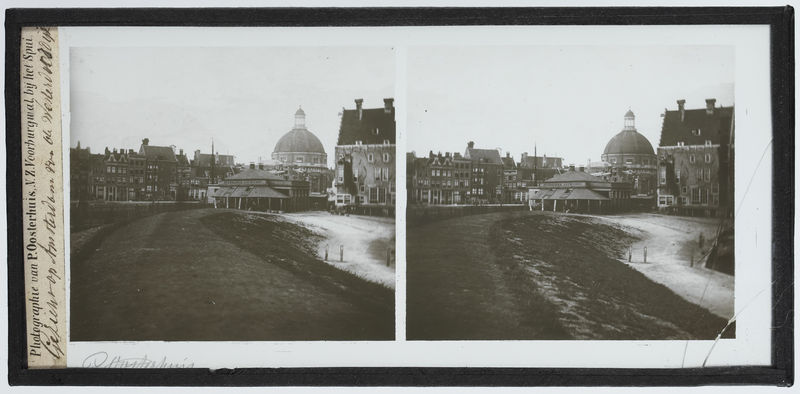
Titel: Gezicht op Amsterdam van de Westerdokdijk (Stedelijke Accijnzen)
Künstler: Pieter Oosterhuis
Standort: Amsterdam
Institution: Rijksmuseum
Schlagwörter: dunkel, himmel, fluss, stadt, pfeiler, schwarz, straße, dach, gebäude, weg, rahmen, häuser, kirche, schornstein, schrift, strand, zwei, kuppel, foto, fotografie, schwarz-weiß, text, dia, pe